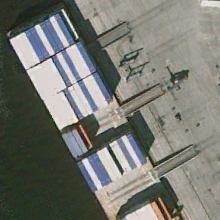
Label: Container_ship